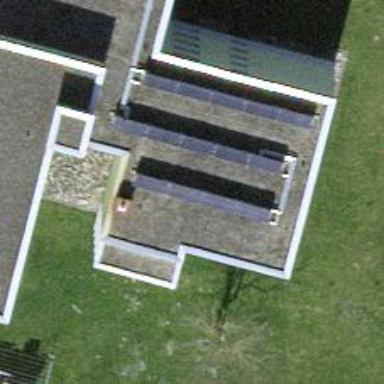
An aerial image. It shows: Solar power generator utilizing photovoltaic technology with solar photovoltaic panels.